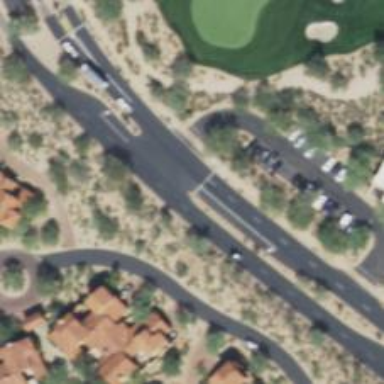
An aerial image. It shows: Solid stop line on the road.